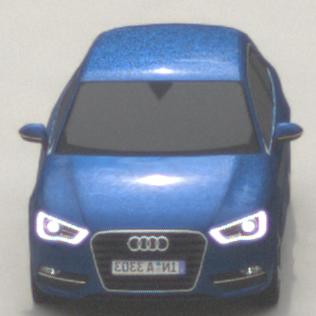
Make: Audi
Model: A3 1.2 TFSI
Detailed model: A3 (8V)
Model produced from: 2013/02
Model produced until: 2014/05
Doors: 3
Color: blue
Road condition: dry road
Daytime: morning or afternoon
Contrast: low contrast